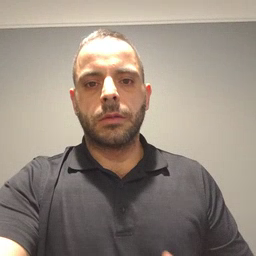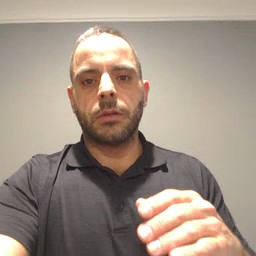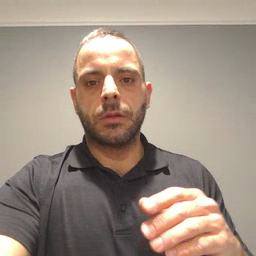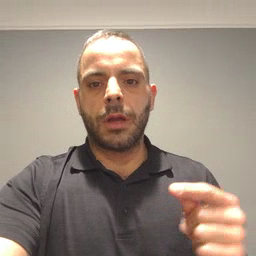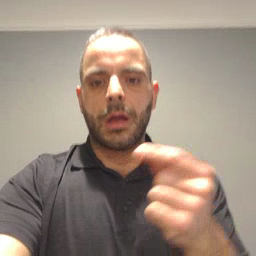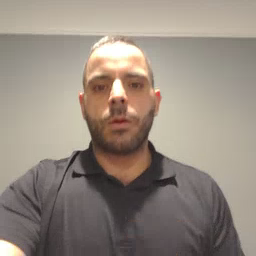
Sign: owie